Question: If you use <URL> which is the approximate percentage of physical memory in use. Is memory that SuperFetch has consumed added to dwMemoryLoad? I'm working on software which uses this statistic to manage its own caching, flushing cache when the percentage goes too high. I'm worried that SuperFetch causes false results.
Reading about SuperFetch, games users on Vista <URL> turning it off improves performance. That confirms my hypothesis that SuperFetch will cause an application to falsely believe more physical RAM is in use than is actually used by the apps being run.
Mark Russinovitch's <URL> has a nice explanation of SuperFetch.
In an interesting example of where the original Task Manager is more informative than Sysinternals Process Explorer, Jeff Atwood has pictures of the <URL> in Task Manager.

Note the 6MB free Physical Memory!
I'm not just being lazy - all our 32bit test machines are running XP and I only have access to 64 bit Vista or Windows 7 machines, so I'd still like to hear from people as to how it affects 32 bit systems.
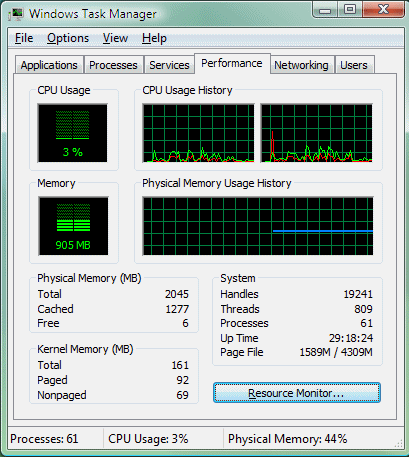
Answer: Tentatively, the answer is it doesn't get included - the cached amount is accumulated separately.
I turned on SuperFetch on my Vista x64 machine (interesting to note it was off for some reason) and built the sample program in the <URL> docs. At a time with little happening on my machine, the sample was reporting but the Windows task manager showed Physical Memory stats of:
- - -